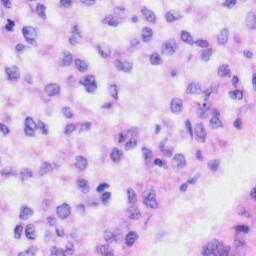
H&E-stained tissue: Liver